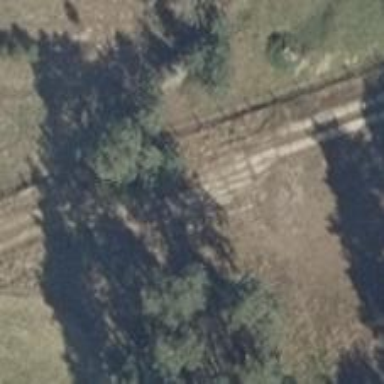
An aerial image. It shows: Track with grade 4 track type.